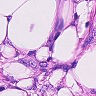
Metastatic tissue present: yes